Question: I have the following configuration in a simple file:
'''
* {
box-sizing: border-box;
}
html, body {
height: 100%;
min-height: 100%;
margin: 0;
}
section {
display: block;
width: 100%;
min-height: 100%;
padding: 1em
}
.b1 {
background: #2AC56D
}
.b2 {
background: #fae10c
}
.b3 {
background: #03a9f4
}
'''
'''
<section class="b1">1
</section>
<section class="b2">2
</section>
<section class="b3">3
</section>
'''
Then I try to use AngularJS Routing in the following way: the section elements go into a template called like this:
'''
<section class="b1">1
</section>
<section class="b2">2
</section>
<section class="b3">3
</section>
'''
And I add to the main file the AngularJS, the dependencies and the following script like this:
'''
<script src="js/angular.min.js"></script>
<script src="js/angular-route.min.js"></script>
<script>
var app = angular.module('app', ['ngRoute']);
app.config(function($routeProvider, $locationProvider) {
$routeProvider.when('/', {
templateUrl: 'template.html'
}).otherwise({
redirectTo: '/'
});
});
</script>
</head>
<body data-ng-app="app">
<div data-ng-view>
</div>
</body>
'''
It is working on the scripting part, but the elements are no longer full height and look like this.

What is really the issue and, more important, how can I correct it? What I really need is to have some 's or 's at least full screen height.
Thank you.
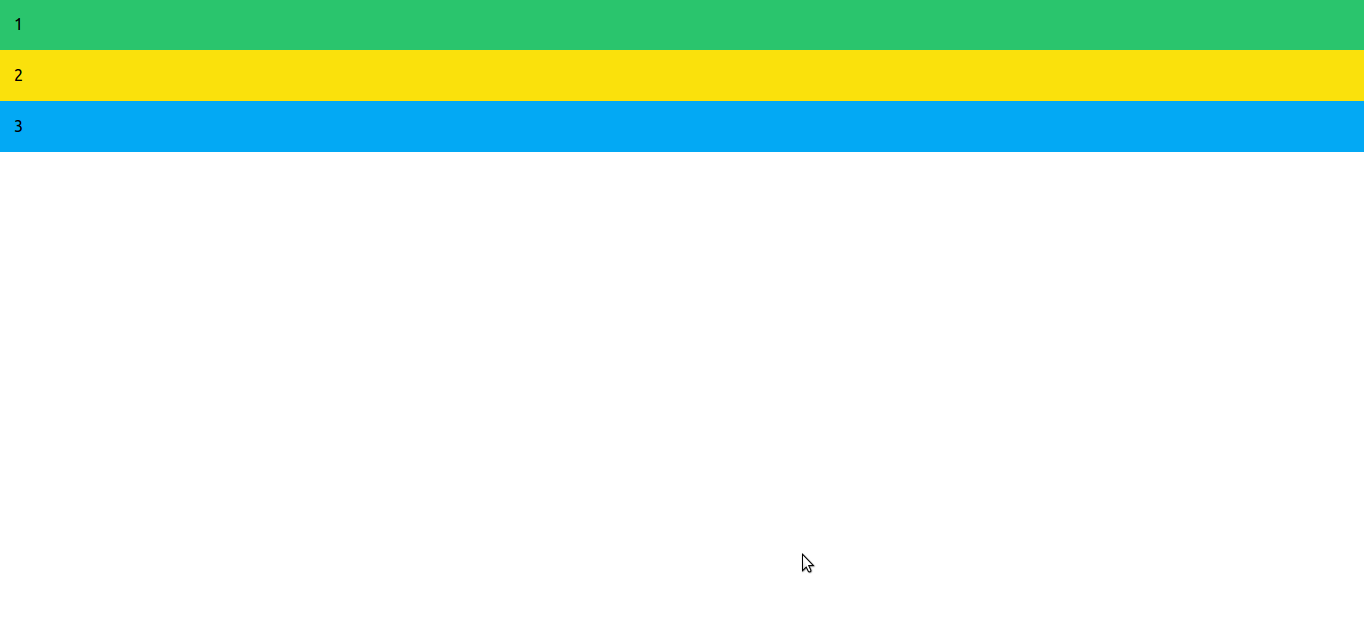
Answer: Hmmm, To make 'height: 100%;' work properly, you need to set in its parent div too.
Suppose this html:
'''
<div id="main">
<section>1</section>
</div>
'''
Then just applying 100% height in section won't work. You need to set fixed height for the parent element. So, use:
'''
#main{
height: 100%;
}
'''
You already set 100% height in html,body tag that's good.
---
So, in your case, apply like this:
'''
div[data-ng-view]{
height: 100%;
}
'''